Question: I need to set the 'httponly' and the 'secure' flag to all the cookies of my site to pass the security scans of my customer.
The web.config is configured correctly I think
'''
<system.web>
<httpCookies httpOnlyCookies="true" requireSSL="true" lockItem="true" />
'''
And it is working for all the cookies I create inside my application, but not for google analitycs ones (I know I can not do anything about it) and what I suppose are the session cookies of asp.net ('ai_user' and 'ai_session').

Searching for this two cookies lead to nothing.
How can I force the 'httponly' and 'secure' flags?
I do not know if it is related, but I have also this rewrite rule
'''
<rewrite>
<rules>
<rule name="HTTP to HTTPS redirect" stopProcessing="true">
<match url="(.*)" />
<conditions>
<add input="{HTTPS}" pattern="off" ignoreCase="true" />
</conditions>
<action type="Redirect" redirectType="Found" url="https://{HTTP_HOST}/{R:1}" />
</rule>
</rules>
</rewrite>
'''
I tried to disable it, but nothing changed
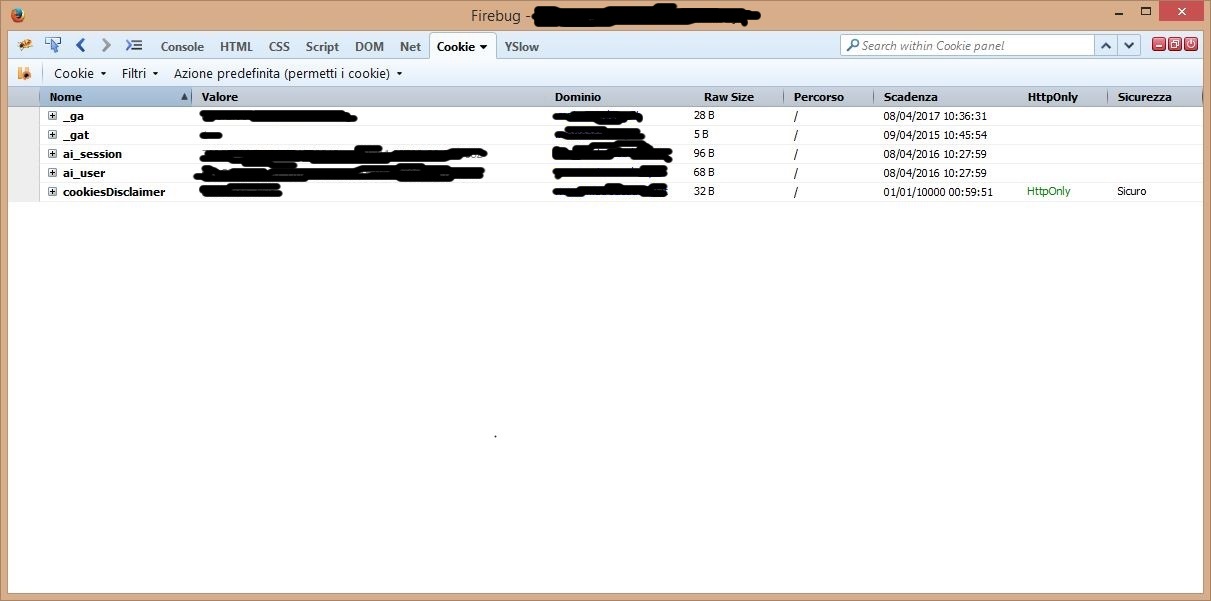
Answer: I stumbled upon "ai_session" and "ai_user" cookies now with my project and I think they are from application insights. If you investigate further, please report back to community.